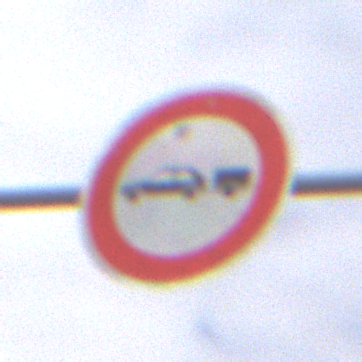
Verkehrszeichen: VerbotPersonenkraftwagenMitAnhaenger
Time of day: Midday
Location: Outdoor (Nature)
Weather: PartlyCloudy
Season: NotSpecified
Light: Natural